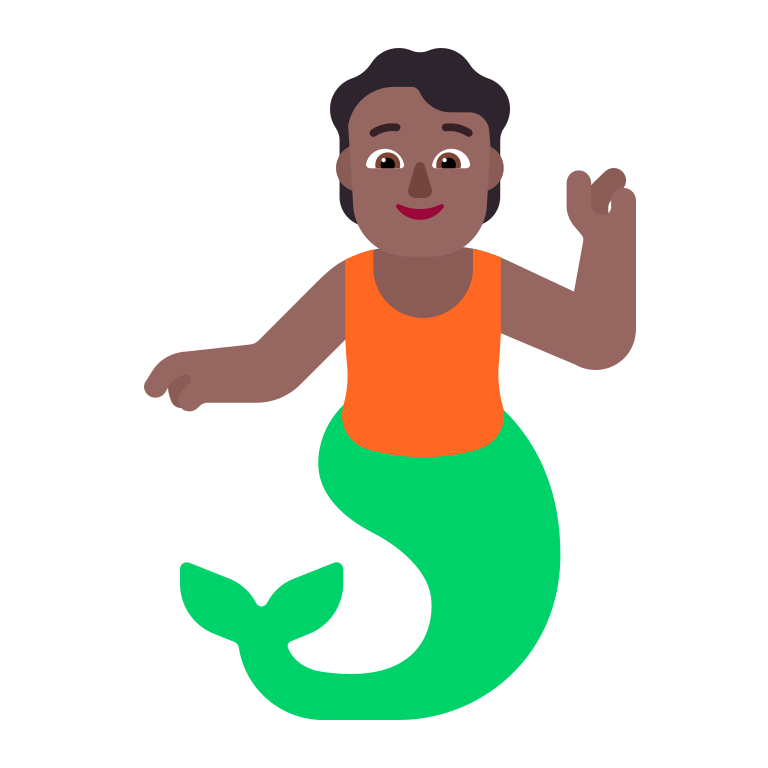
person merpeople flat  dark